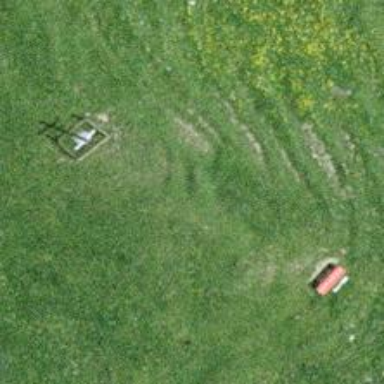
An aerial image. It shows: Bench for seating.